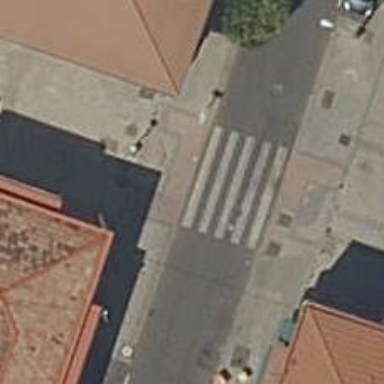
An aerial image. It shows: Pedestrian road.